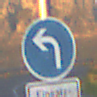
Verkehrszeichen: VorgeschriebeneFahrtrichtungLinks
Zusatzzeichen unten: BesondereFahrzeugeUndTransportgueter3
Umgebung: Outdoor, RoadRail
Tageszeit: SunriseSunset
Wetter: PartlyCloudy
Licht: Natural
Jahreszeit: NotSpecified
Kontrast: HighContrast